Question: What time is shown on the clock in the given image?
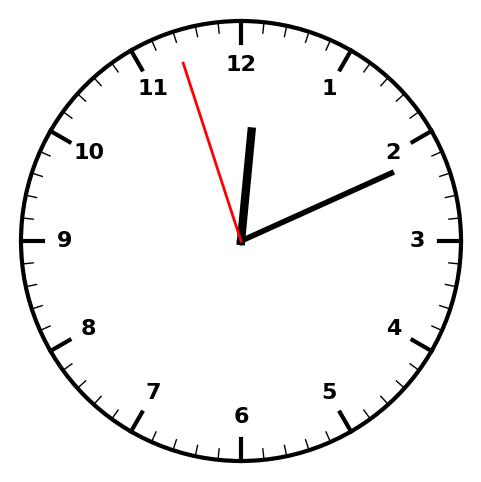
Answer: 12:10:57